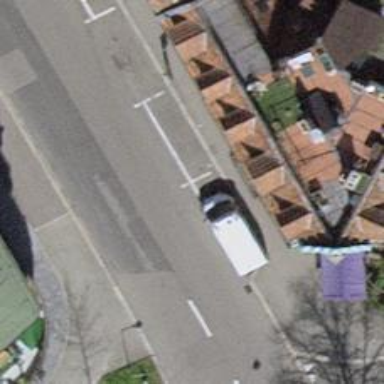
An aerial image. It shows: Post box is visible.